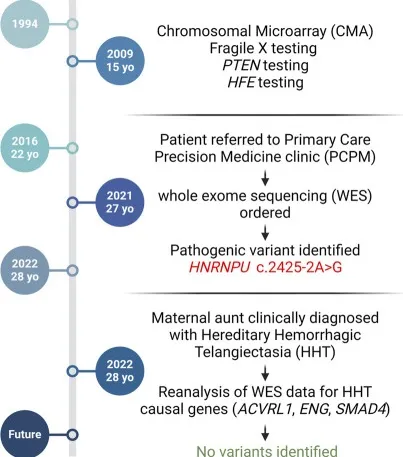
Diagnostic Timeline. At 15, the patient underwent genetic tests for neurodevelopmental symptoms without diagnostic yield. Referral to the PCPM clinic led to Whole Exome Sequencing (WES), unveiling a pathogenic HNRNPU mutation. WES data informed two subsequent genetic inquiries. Created with BioRender. com.
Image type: chart (chart)